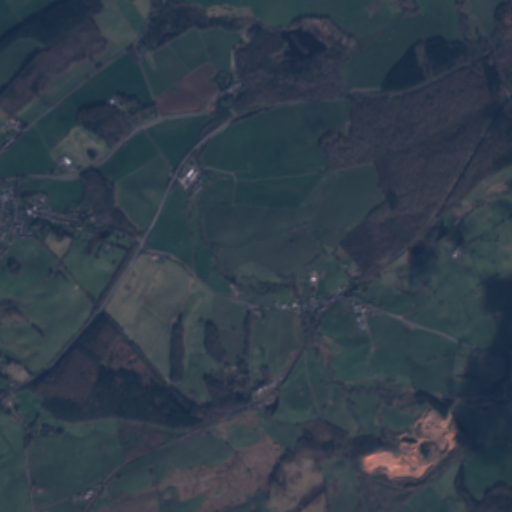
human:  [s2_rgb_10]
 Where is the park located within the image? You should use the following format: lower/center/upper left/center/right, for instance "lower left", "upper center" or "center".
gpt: The park is located in the upper center of the image.
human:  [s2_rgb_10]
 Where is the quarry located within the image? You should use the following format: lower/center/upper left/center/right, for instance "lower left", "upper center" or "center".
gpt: The quarry is located in the lower right of the image.
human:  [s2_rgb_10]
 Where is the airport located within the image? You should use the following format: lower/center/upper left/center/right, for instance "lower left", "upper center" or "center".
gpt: There is no airport in the image.